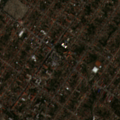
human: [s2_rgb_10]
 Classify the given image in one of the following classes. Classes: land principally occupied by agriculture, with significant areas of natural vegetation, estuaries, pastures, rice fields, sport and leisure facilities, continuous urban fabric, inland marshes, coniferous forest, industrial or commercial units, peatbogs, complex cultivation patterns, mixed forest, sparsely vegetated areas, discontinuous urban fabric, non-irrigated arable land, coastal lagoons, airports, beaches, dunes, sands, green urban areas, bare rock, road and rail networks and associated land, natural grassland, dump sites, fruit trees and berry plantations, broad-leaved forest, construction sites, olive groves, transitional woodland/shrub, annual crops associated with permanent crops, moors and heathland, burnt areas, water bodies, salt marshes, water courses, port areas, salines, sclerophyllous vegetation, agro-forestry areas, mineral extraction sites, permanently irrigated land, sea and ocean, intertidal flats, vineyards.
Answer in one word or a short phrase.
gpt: discontinuous urban fabric